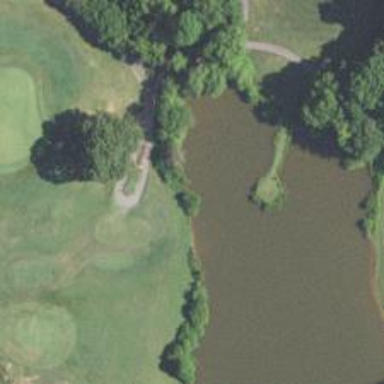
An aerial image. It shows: Lateral water hazard on golf course.